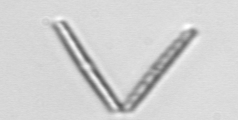
Label: Thalassionema